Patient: sex M, age 51
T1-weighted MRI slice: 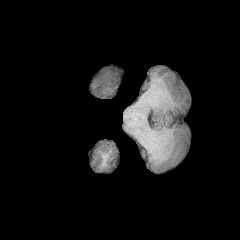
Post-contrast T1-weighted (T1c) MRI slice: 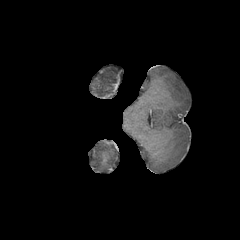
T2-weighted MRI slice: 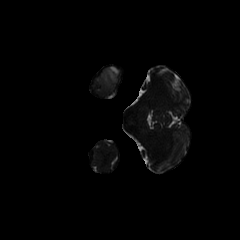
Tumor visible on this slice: yes
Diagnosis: Astrocytoma, IDH-mutant
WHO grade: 4